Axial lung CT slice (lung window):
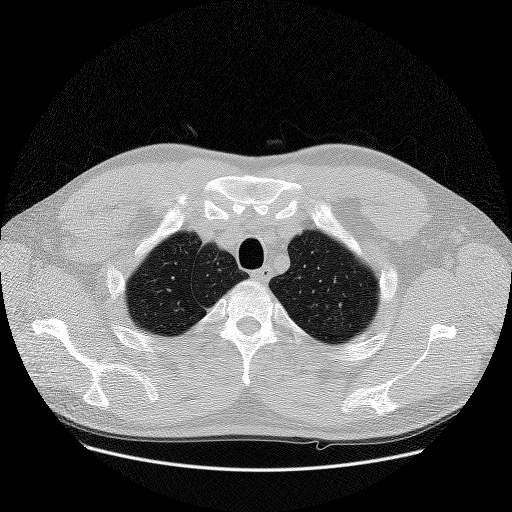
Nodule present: no